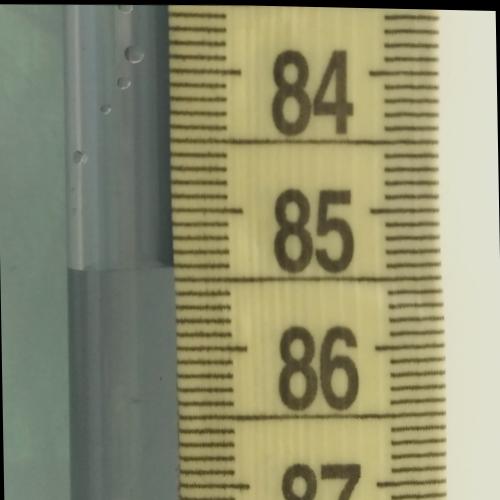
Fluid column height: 85.4 cm